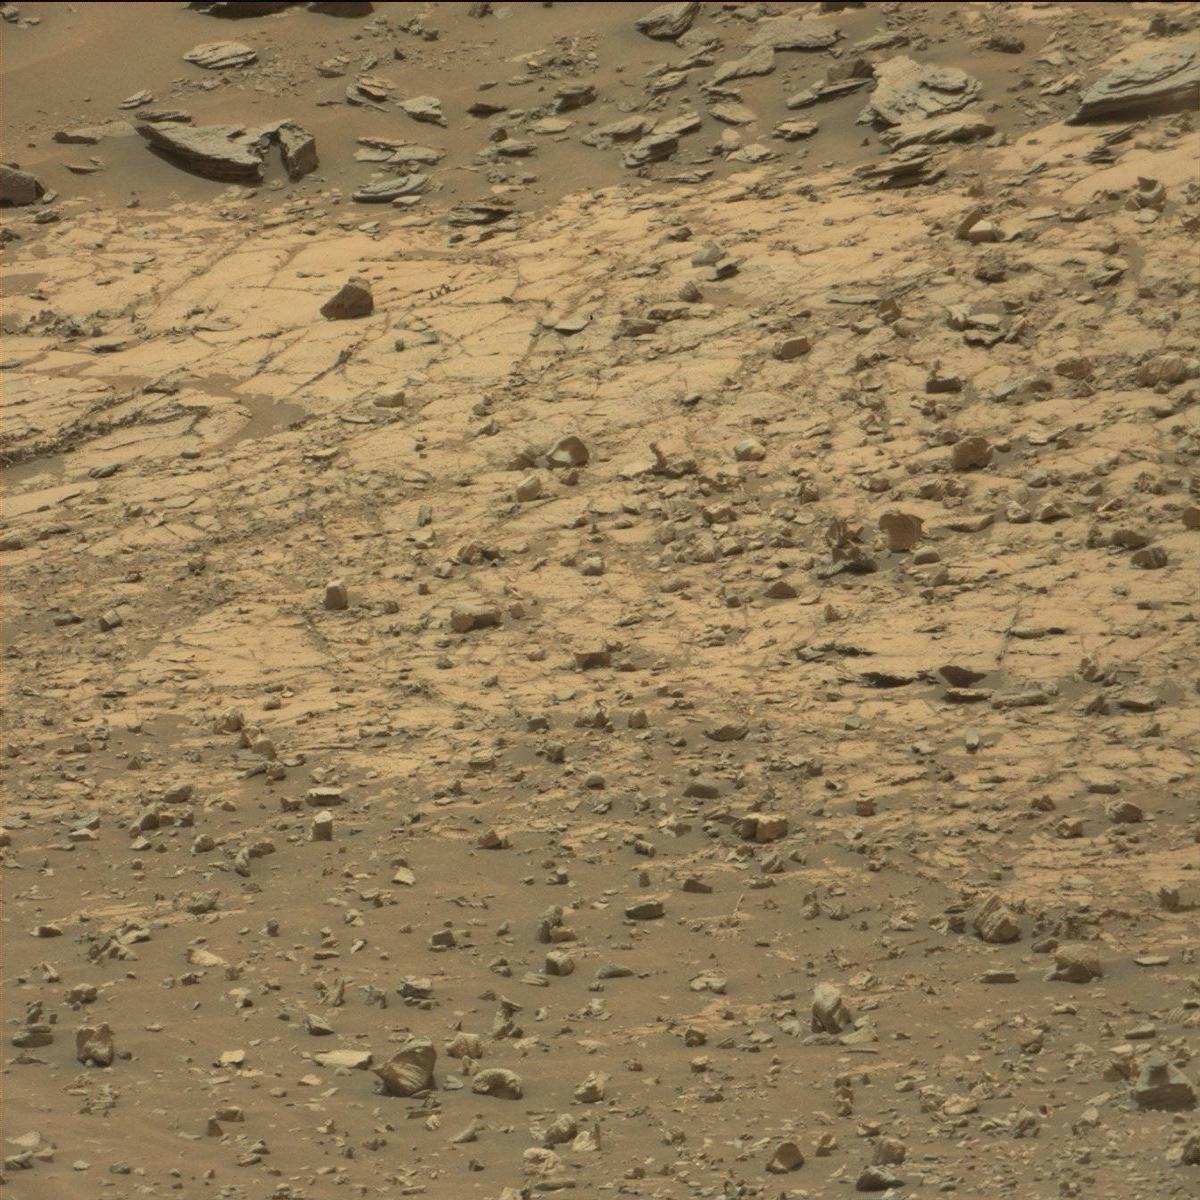
Terrain classes present: Bedrock, Rock, Sand / Soil